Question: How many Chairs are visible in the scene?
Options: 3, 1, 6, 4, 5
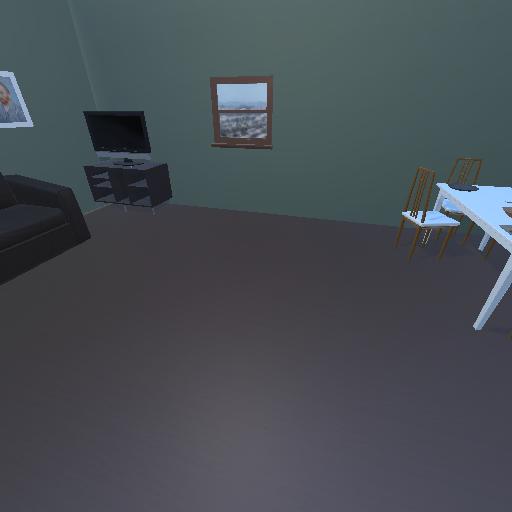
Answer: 3